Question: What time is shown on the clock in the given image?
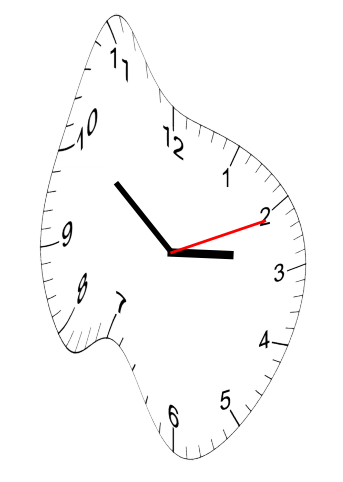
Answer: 02:51:11